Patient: sex M, age 47
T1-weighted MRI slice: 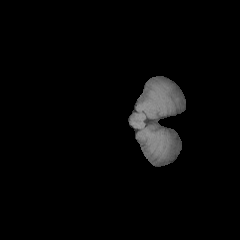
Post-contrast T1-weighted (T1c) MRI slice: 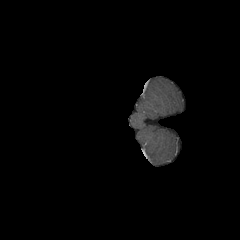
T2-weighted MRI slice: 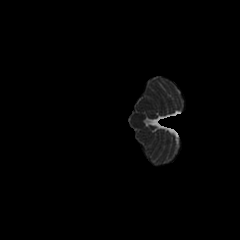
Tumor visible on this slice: no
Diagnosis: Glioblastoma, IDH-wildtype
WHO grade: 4